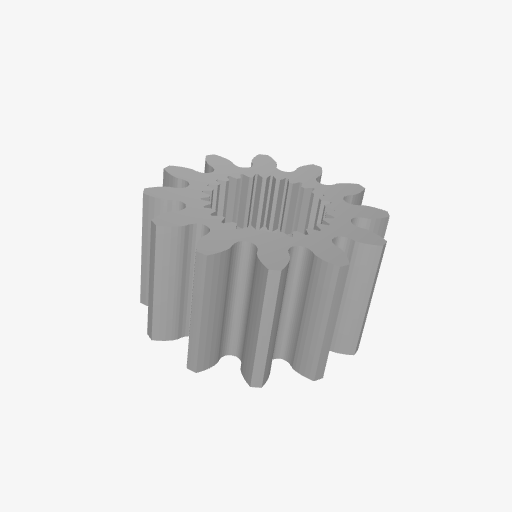
Part: ServoGear12T